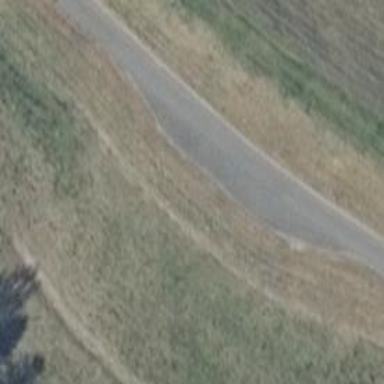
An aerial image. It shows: Passing place on the road.